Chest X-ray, PA view. Patient: 30 years old, sex M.
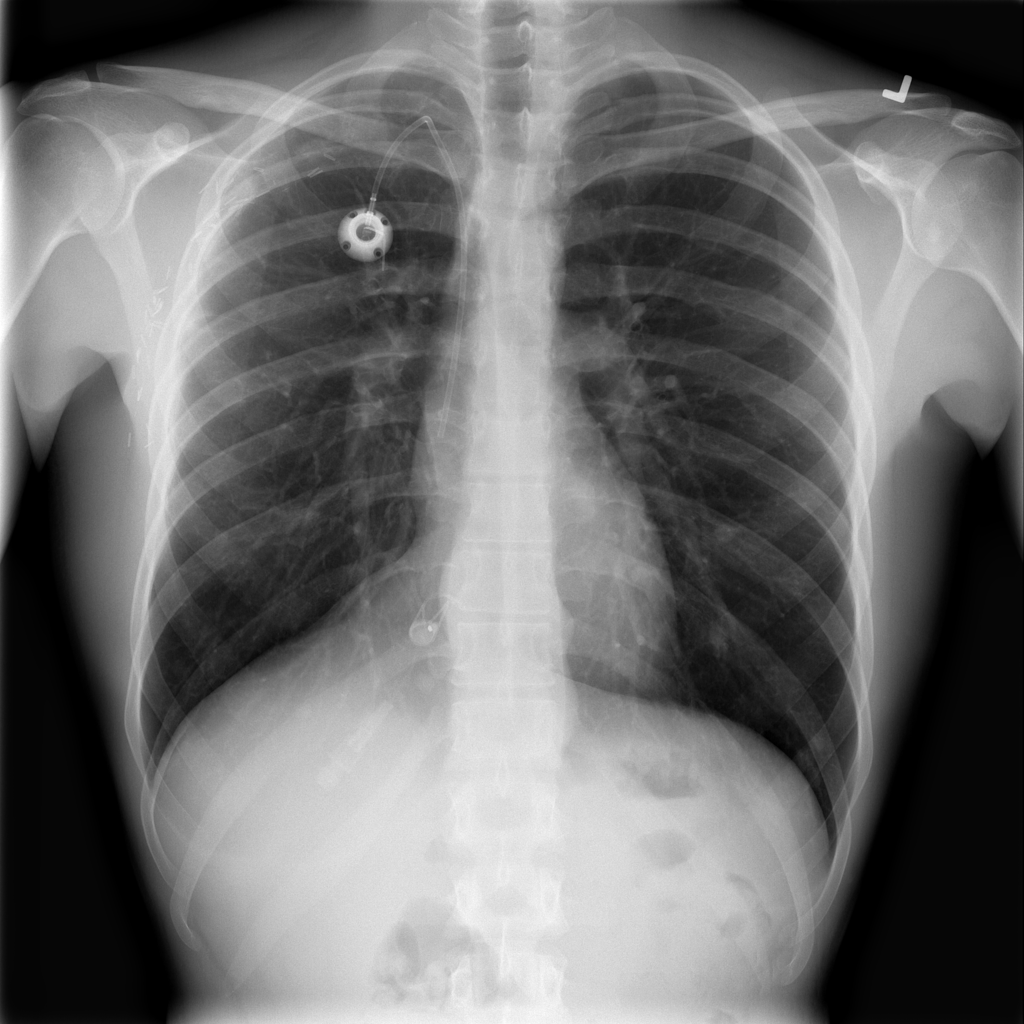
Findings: Mass